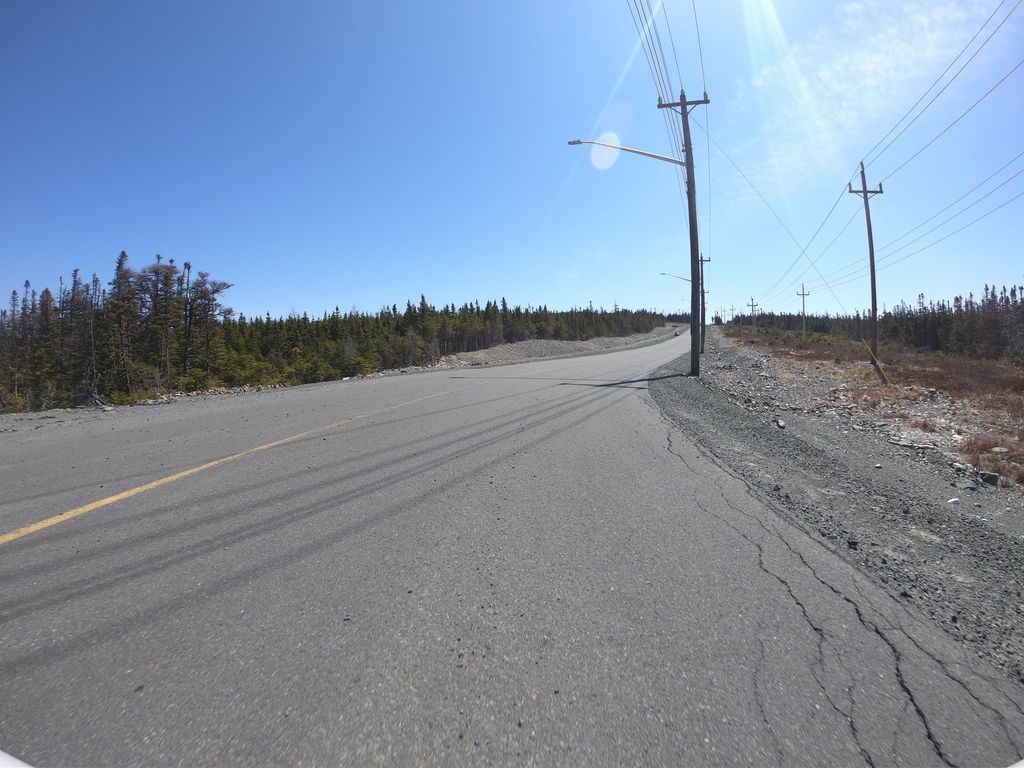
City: st_johns